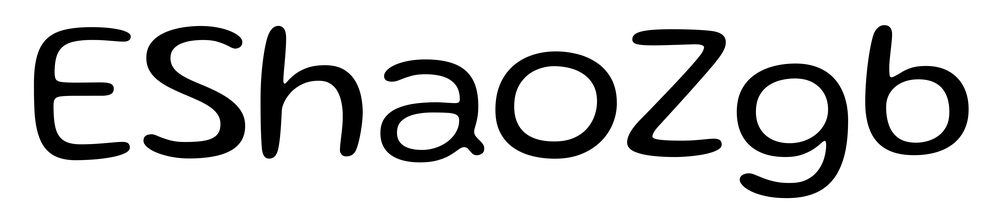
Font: Gluten_Light